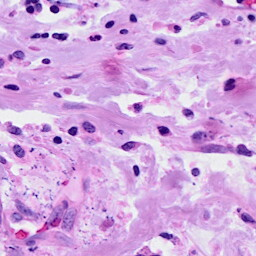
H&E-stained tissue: Breast